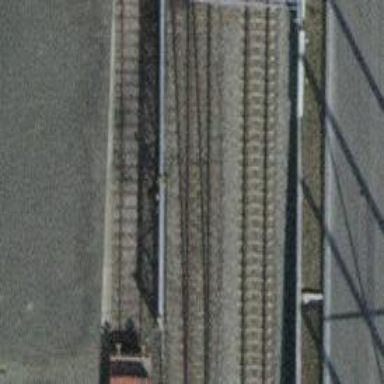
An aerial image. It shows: Railway switch.